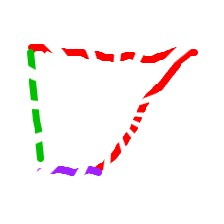
Shape: trapezoid